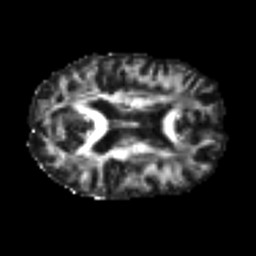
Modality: FA
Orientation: axial
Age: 61
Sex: male
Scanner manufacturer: siemens
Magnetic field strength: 3 T
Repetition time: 4.987 s
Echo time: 0.0792 s